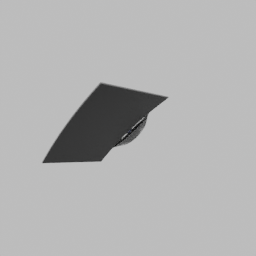
Label: electronics